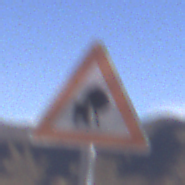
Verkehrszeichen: UnzureichendesLichtraumprofil
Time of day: Midday
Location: Outdoor (Nature)
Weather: Clear
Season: NotSpecified
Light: Natural